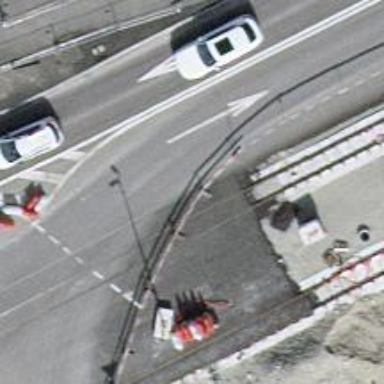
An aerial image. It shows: Tram crossing on the railway.